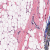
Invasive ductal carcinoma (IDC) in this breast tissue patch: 0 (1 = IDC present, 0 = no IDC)